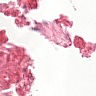
Metastatic tissue present: no